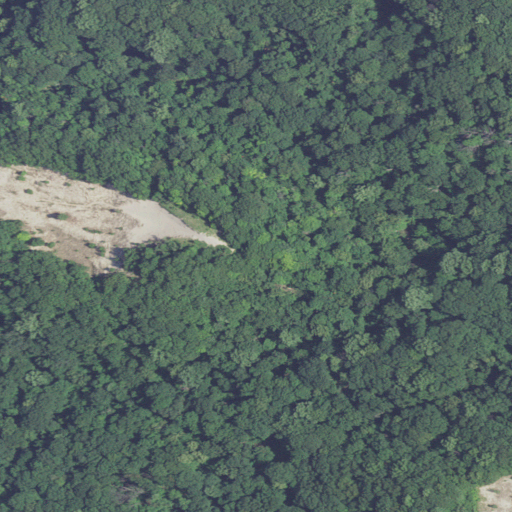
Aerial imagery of mountain in Michigan named Mount Edward containing deciduous forest, mixed forest, grassland, and barren land